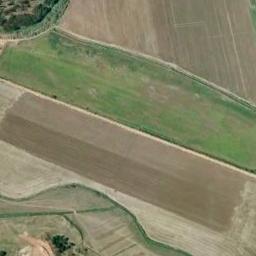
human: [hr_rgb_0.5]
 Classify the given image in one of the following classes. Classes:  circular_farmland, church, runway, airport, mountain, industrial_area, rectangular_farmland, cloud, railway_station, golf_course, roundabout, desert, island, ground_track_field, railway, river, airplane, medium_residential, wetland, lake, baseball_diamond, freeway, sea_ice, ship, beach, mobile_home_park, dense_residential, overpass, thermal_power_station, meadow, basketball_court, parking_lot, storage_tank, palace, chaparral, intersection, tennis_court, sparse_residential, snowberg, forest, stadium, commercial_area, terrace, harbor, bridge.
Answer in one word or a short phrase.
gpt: terrace